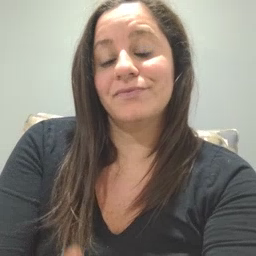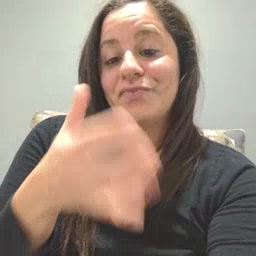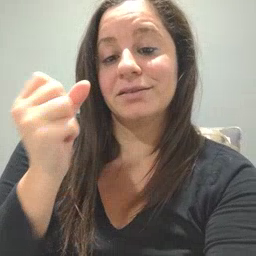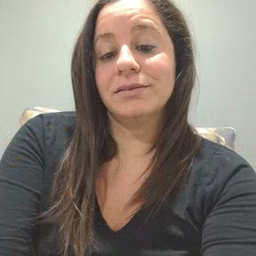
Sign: fast